Field crop: maize
Growth stage: 2
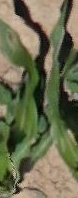
Species: maize